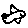
Label: fish